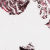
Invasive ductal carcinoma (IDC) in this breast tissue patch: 0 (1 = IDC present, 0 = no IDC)